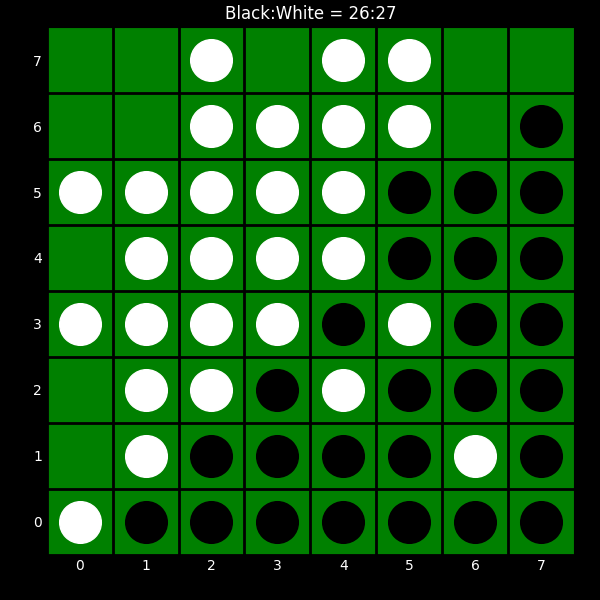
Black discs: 26
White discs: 27